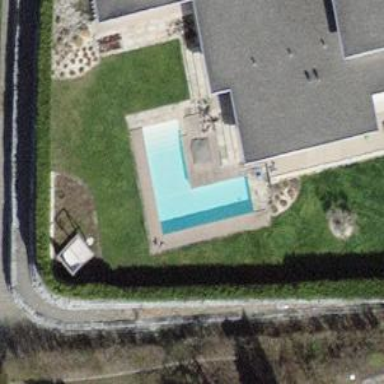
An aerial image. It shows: Swimming pool located in leisure land.